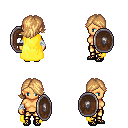
a pixel art fantasy rpg character, female body template, human, tanned skin, yellow cape, gold greaves, light blonde swoop hairstyle, white cloth bandages, ghillies, shield, four views (front, back, left, right), 2x2 character sprite sheet, small pixel art, hard edges, no anti-aliasing